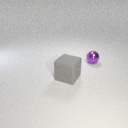
large gray rubber cube to the left of small purple metal sphere